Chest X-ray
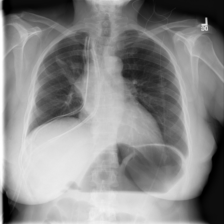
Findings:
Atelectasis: negative
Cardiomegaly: negative
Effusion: negative
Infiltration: negative
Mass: negative
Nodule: negative
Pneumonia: negative
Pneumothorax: positive
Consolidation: negative
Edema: negative
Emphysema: negative
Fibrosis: negative
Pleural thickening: negative
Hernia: negative